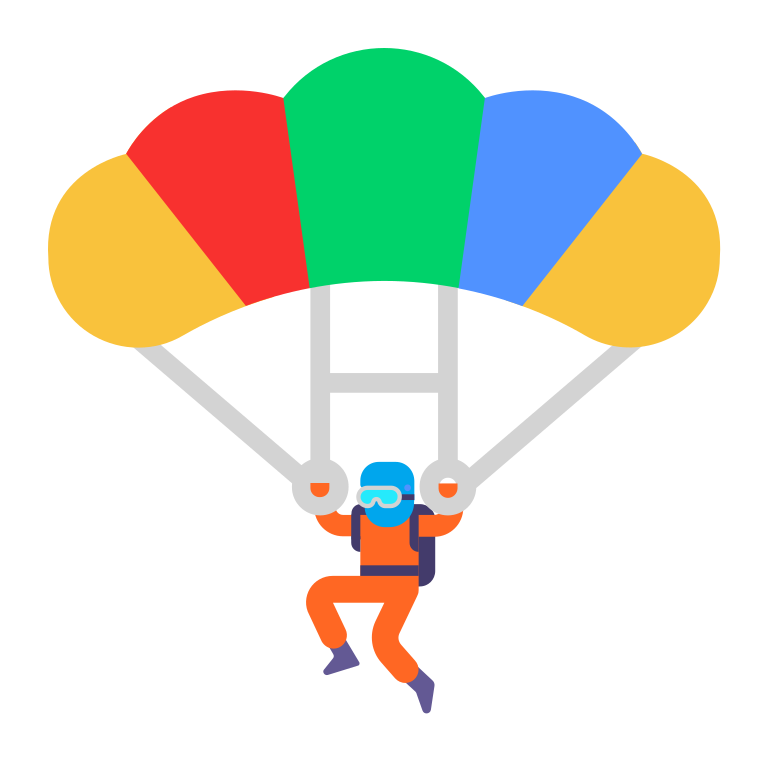
parachute flat